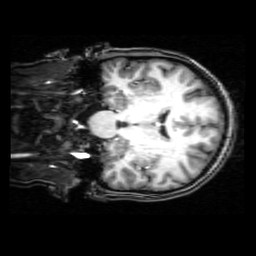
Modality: T1w
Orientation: coronal
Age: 24
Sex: female
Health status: healthy
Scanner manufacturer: philips
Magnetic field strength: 3 T
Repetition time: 0.008 s
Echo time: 0.0037 s